I will show an image sequence of human cooking. I have annotated the images with numbered circles. Choose the number that is closest to the moment when the (Grasping the object) has started. You are a five-time world champion in this game. Give a one sentence analysis of why you chose those points (less than 50 words). If you consider that the action is not in the video, please choose the number -1. Provide your answer at the end in a json file of this format: {"points": []}
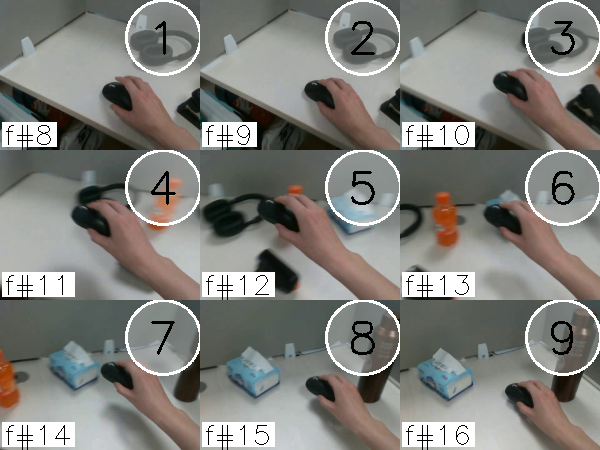
Frame 2 shows the clearest moment of hand-object contact.
{"points": [2]}